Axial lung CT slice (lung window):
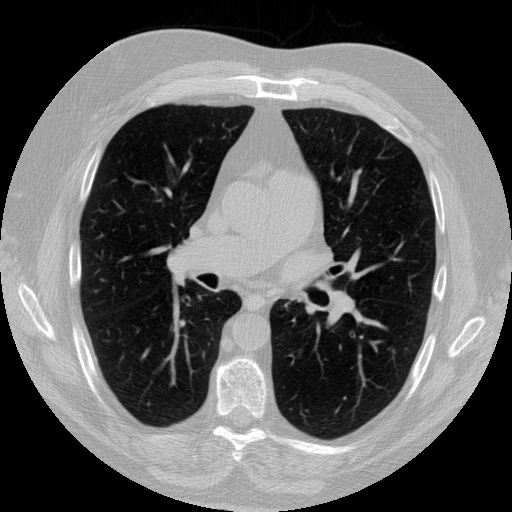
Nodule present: no